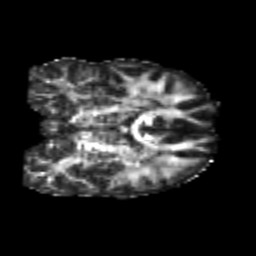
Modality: FA
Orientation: coronal
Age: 22
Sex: male
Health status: healthy
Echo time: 0.074 s